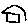
Label: house